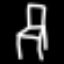
Label: chair